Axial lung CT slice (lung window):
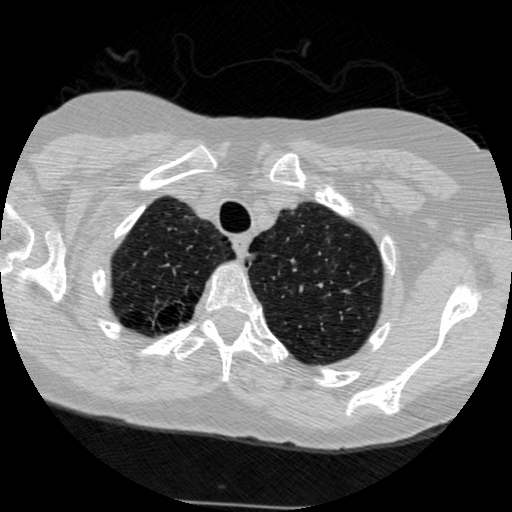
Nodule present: no